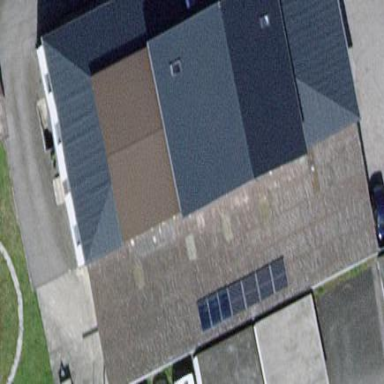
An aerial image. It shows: Industrial building.